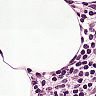
Metastatic tissue present: no